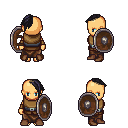
a pixel art fantasy rpg character, female body template, human, tanned skin, leather chest armor, robe skirt, raven long mohawk hairstyle, cloth bracers, brown shoes, shield, four views (front, back, left, right), 2x2 character sprite sheet, small pixel art, hard edges, no anti-aliasing